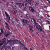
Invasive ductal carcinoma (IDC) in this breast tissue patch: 1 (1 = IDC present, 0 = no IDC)